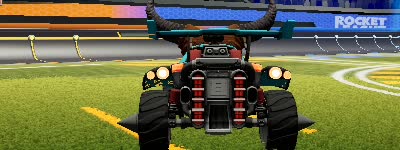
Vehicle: octane